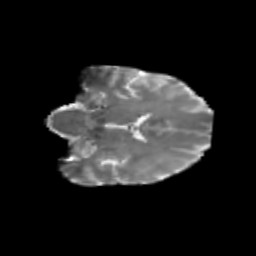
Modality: T2w
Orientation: coronal
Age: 41
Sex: female
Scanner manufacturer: siemens
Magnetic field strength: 3 T
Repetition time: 1.8 s
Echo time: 0.07 s